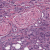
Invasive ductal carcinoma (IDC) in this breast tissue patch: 1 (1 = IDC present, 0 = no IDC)